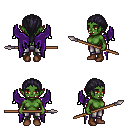
a pixel art fantasy rpg character, female body template, orc, green skin, purple wings, metal pants, raven ponytail hairstyle, brown shoes, spear, four views (front, back, left, right), 2x2 character sprite sheet, small pixel art, hard edges, no anti-aliasing